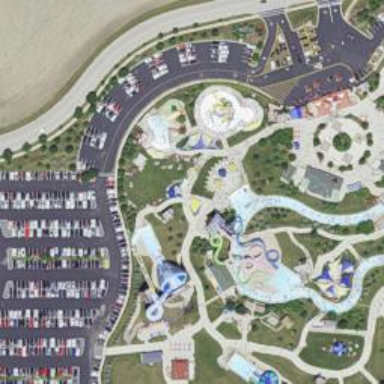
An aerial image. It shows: Water slide attraction.